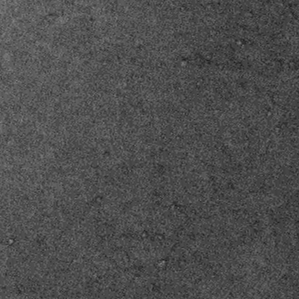
Label: frost